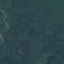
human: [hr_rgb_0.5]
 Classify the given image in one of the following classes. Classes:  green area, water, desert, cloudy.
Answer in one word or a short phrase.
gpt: green area